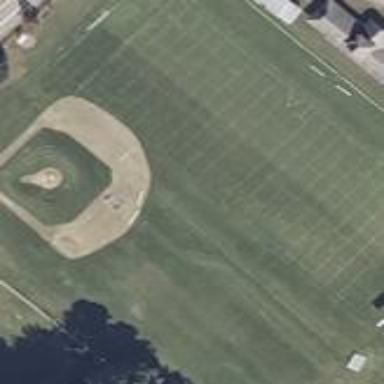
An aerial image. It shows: Grass pitch used for baseball and American football.